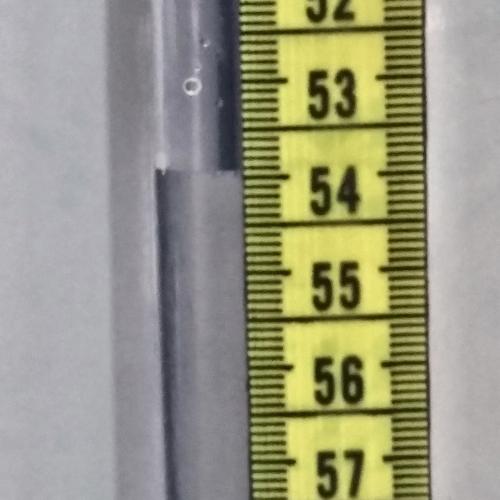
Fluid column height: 53.9 cm